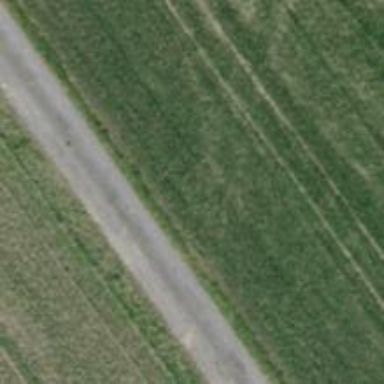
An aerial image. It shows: Track with grade2 pebblestone surface.